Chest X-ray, PA view. Patient: 65 years old, sex M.
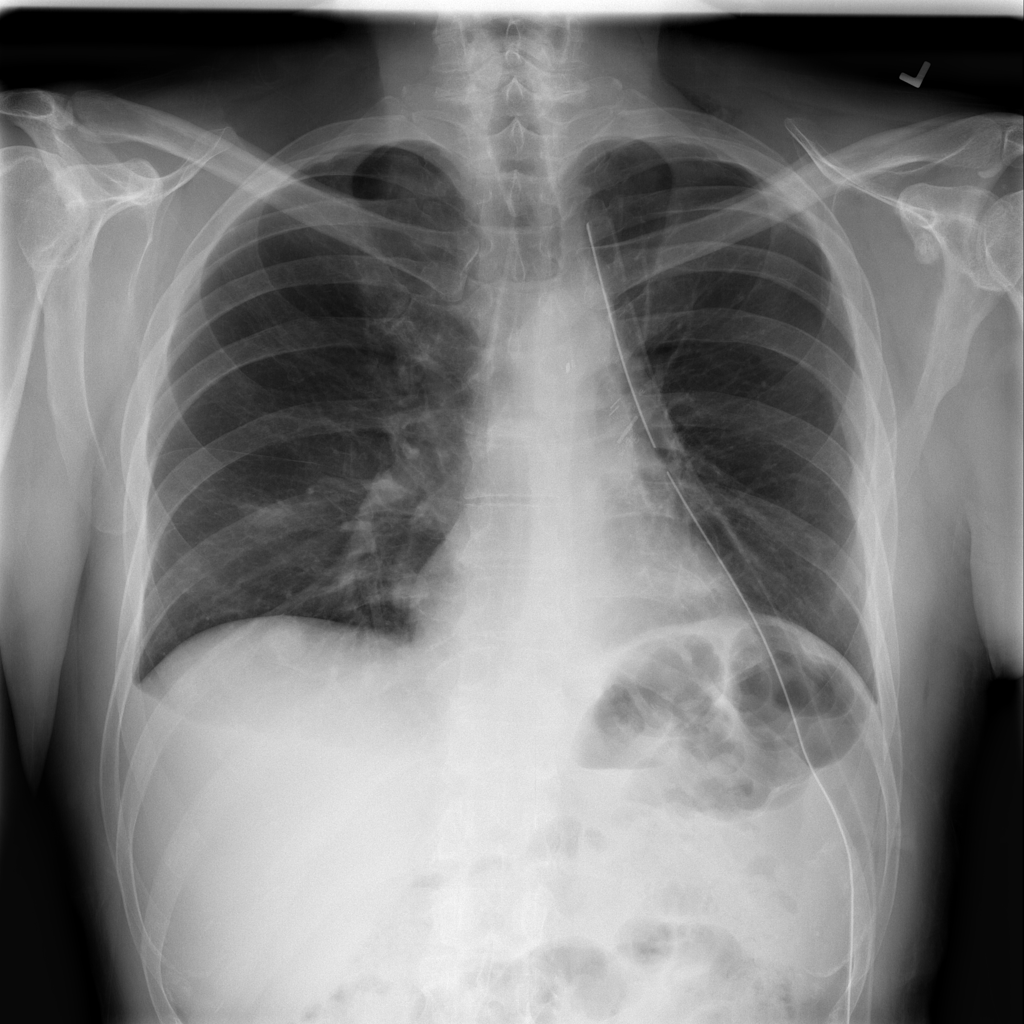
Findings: Nodule, Pneumothorax